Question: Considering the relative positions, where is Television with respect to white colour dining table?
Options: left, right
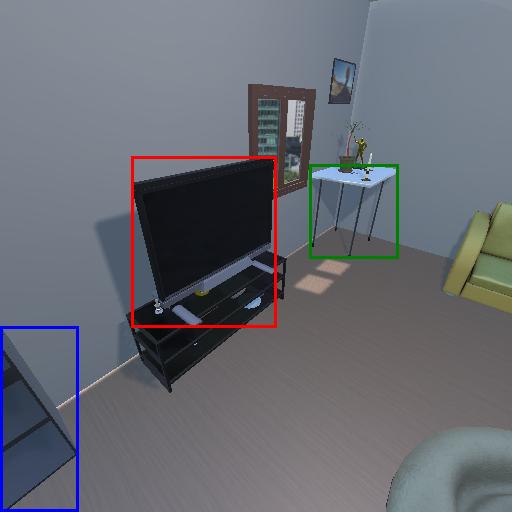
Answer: left